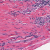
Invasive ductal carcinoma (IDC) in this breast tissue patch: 0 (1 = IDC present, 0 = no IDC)